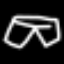
Label: pants